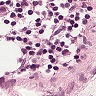
Metastatic tissue present: no